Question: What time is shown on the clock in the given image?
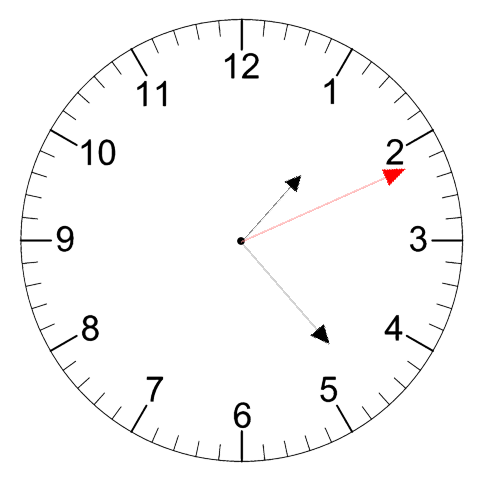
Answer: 01:23:11